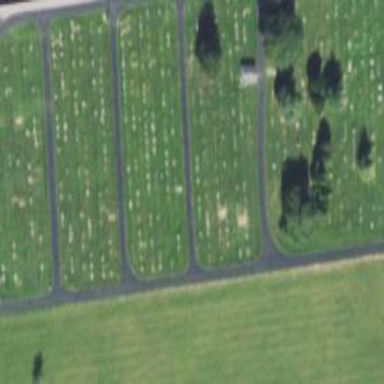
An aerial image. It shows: Cemetery.